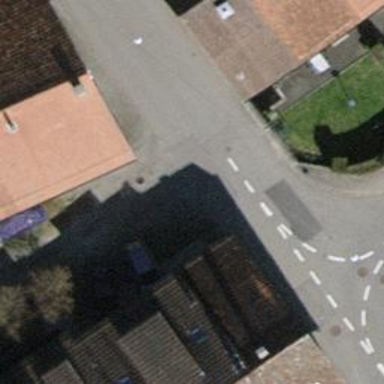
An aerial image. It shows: Bus stop with stop position for public transport.